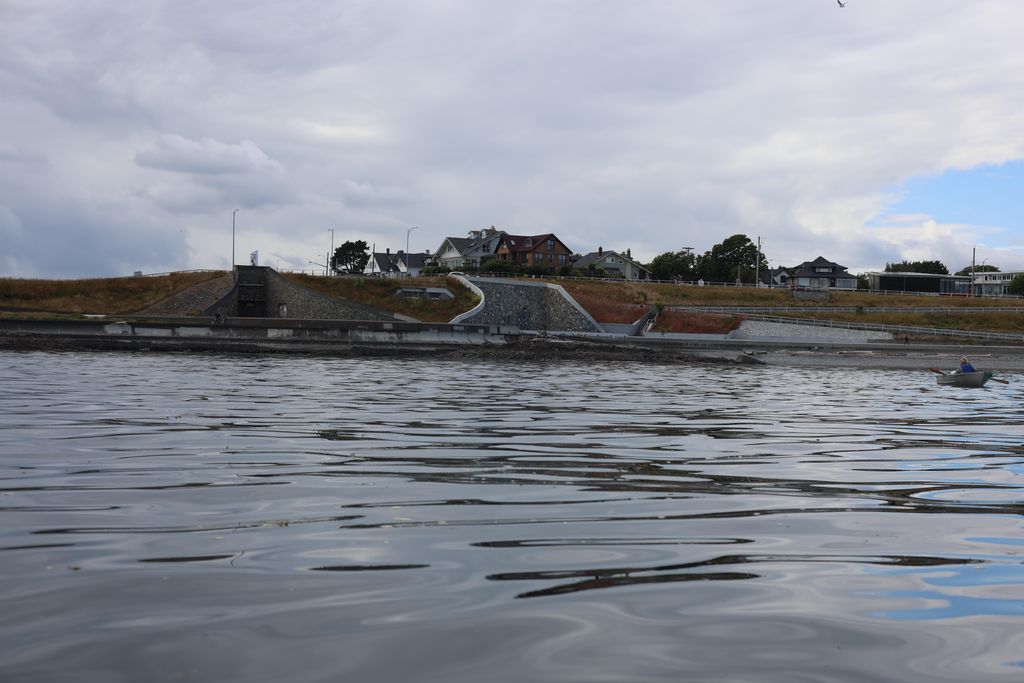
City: victoria